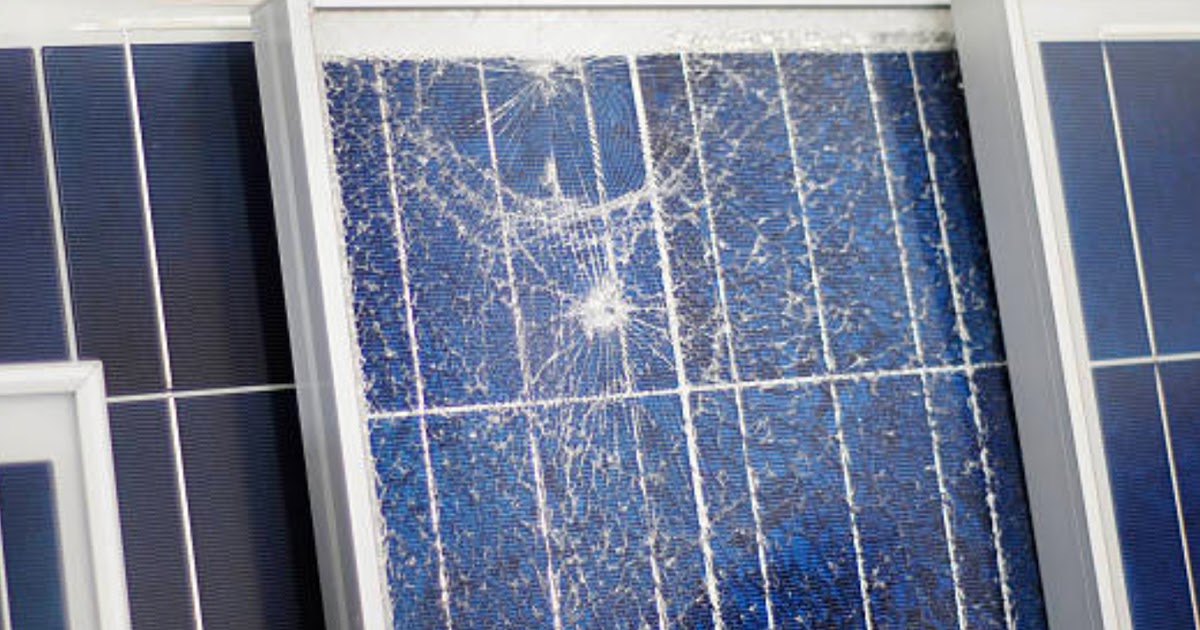
Label: Physical-Damage